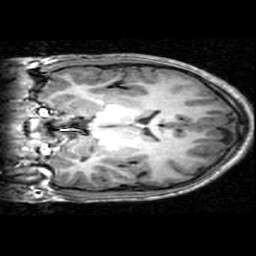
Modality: T1w
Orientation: coronal
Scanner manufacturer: ge
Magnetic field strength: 3 T
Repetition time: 0.008948 s
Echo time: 0.001784 s